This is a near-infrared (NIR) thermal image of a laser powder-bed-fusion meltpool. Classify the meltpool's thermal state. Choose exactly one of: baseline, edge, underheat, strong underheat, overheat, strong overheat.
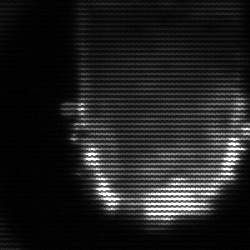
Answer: baseline